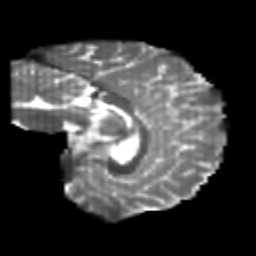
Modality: T2w
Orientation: sagittal
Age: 25
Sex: female
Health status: healthy
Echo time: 0.074 s